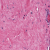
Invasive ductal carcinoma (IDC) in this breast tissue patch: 0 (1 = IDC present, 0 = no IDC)